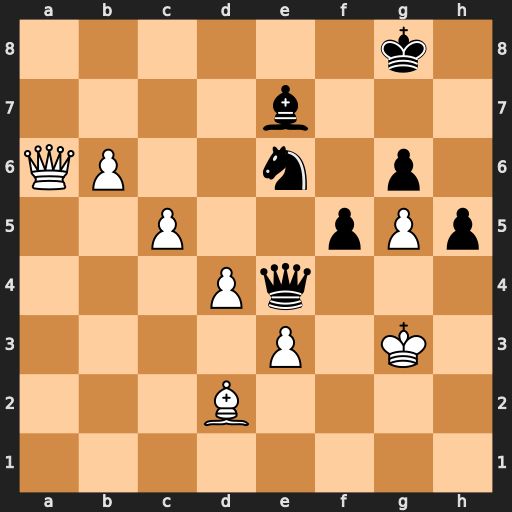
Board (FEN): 6k1/4b3/QP2n1p1/2P2pPp/3Pq3/4P1K1/3B4/8
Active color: w
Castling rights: -
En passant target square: -
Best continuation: b7 Kg7 b8=Q